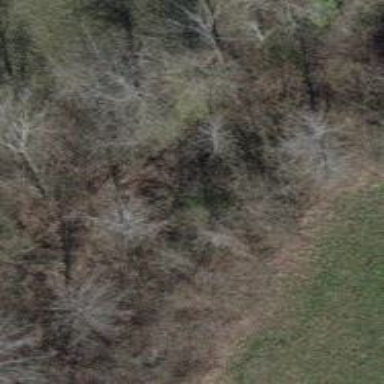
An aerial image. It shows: Deciduous tree with broadleaved leaves.